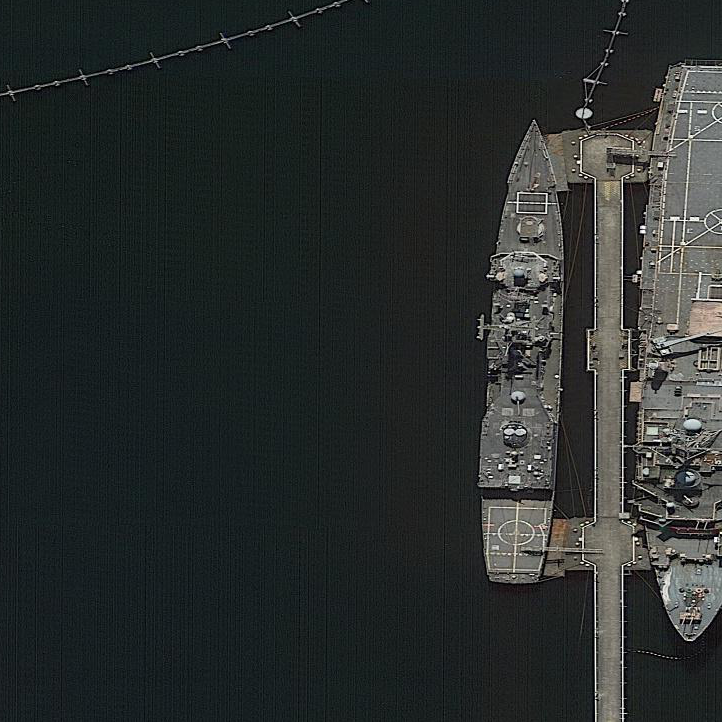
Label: cruiser